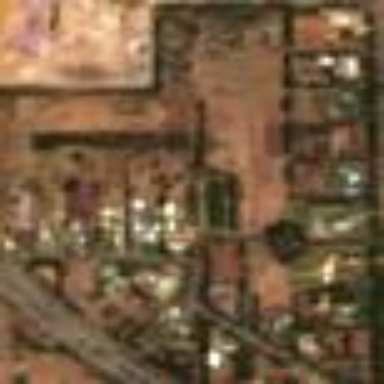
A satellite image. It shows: Residential area in rural setting.